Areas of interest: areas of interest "Equestrian Club"
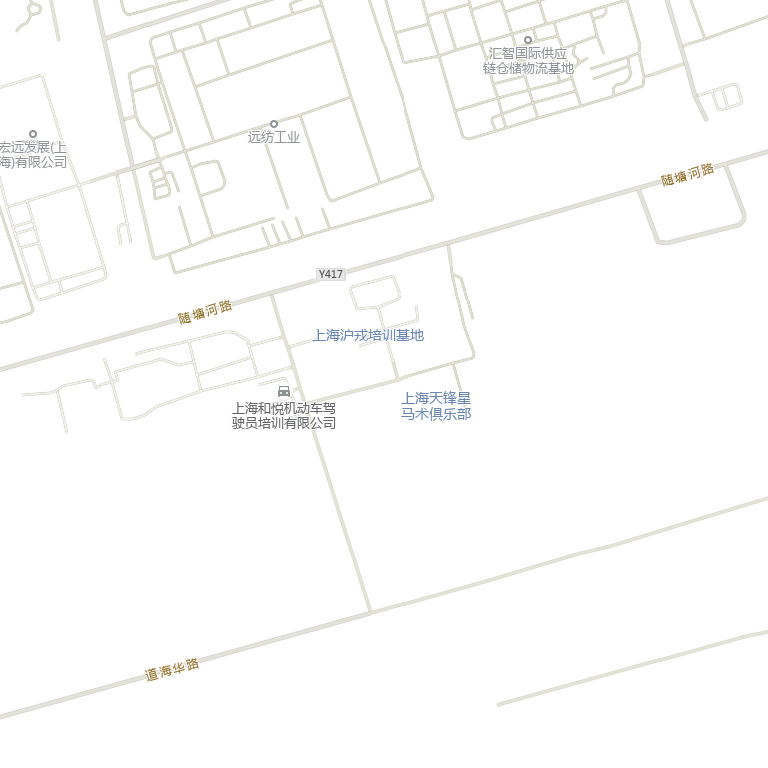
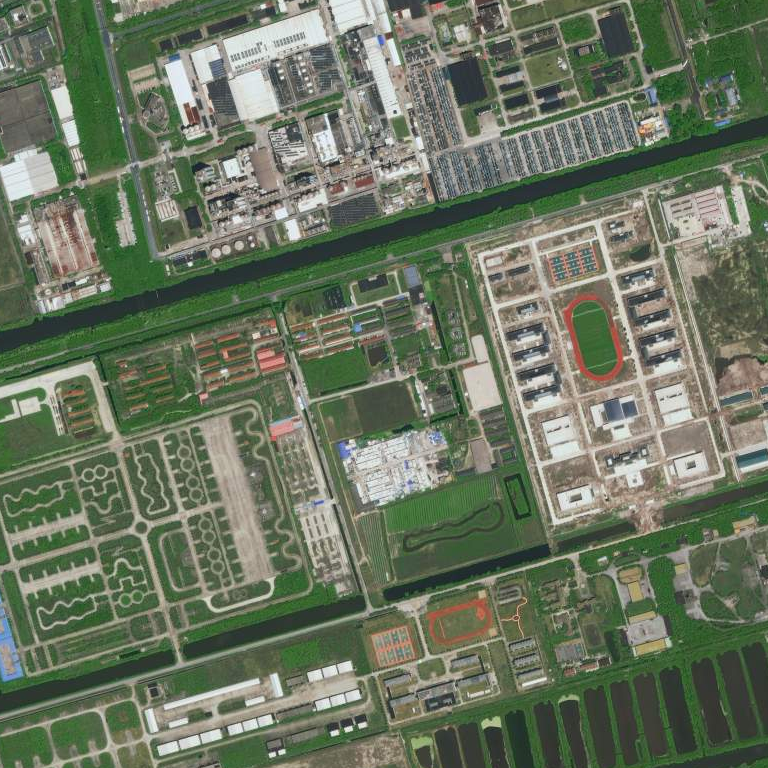